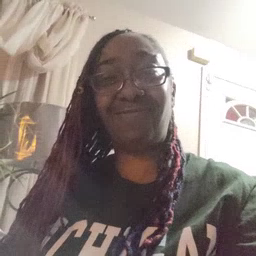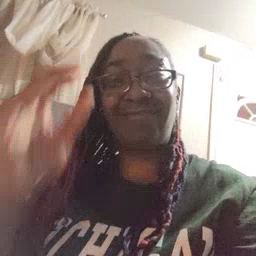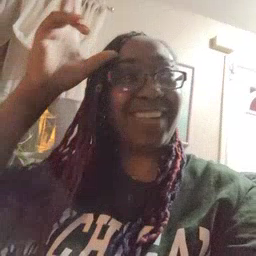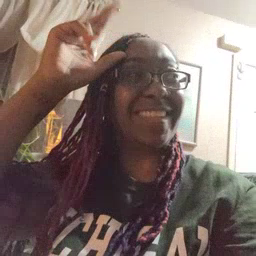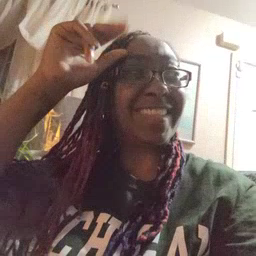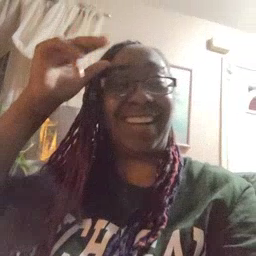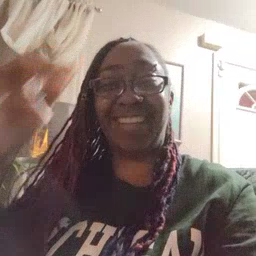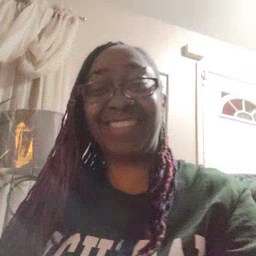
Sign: horse